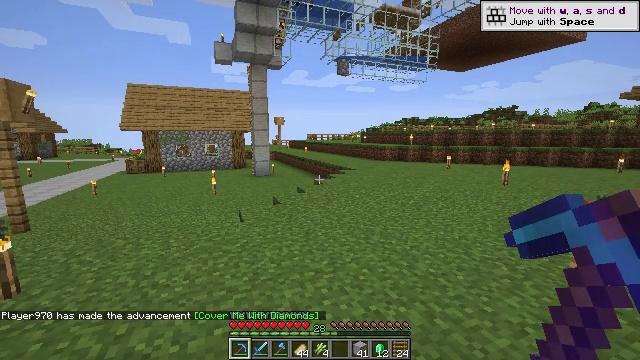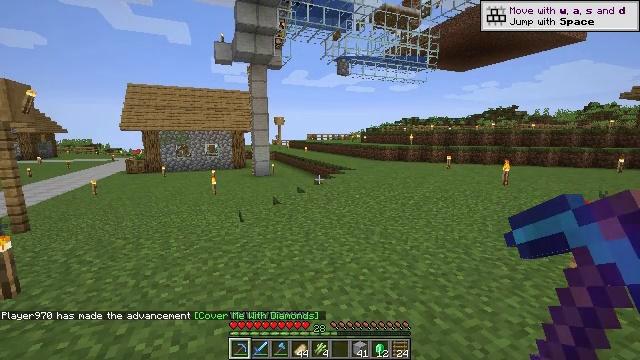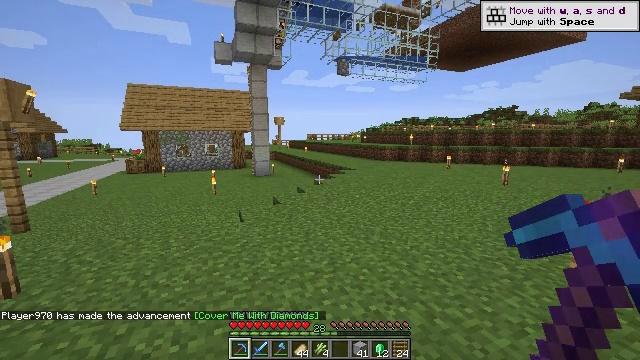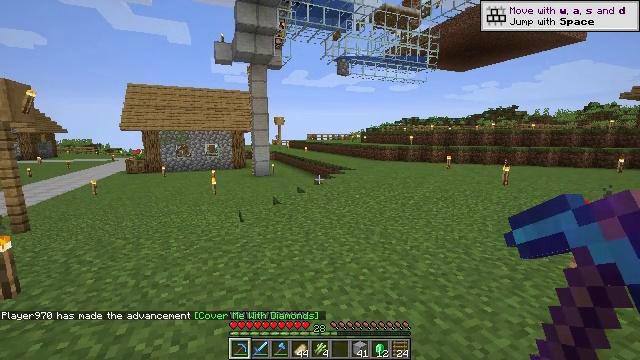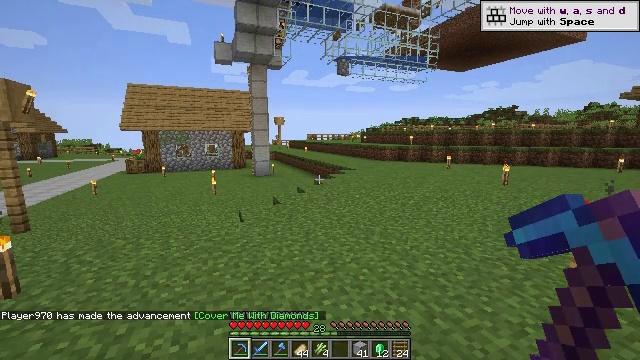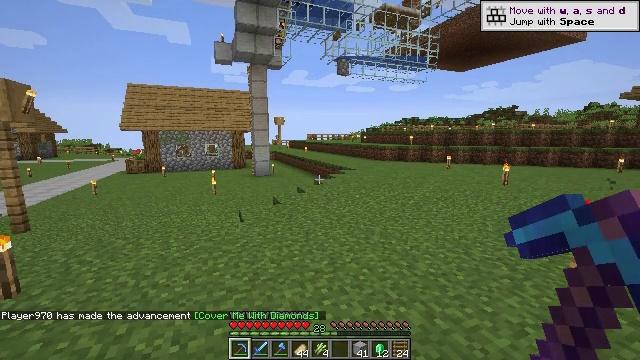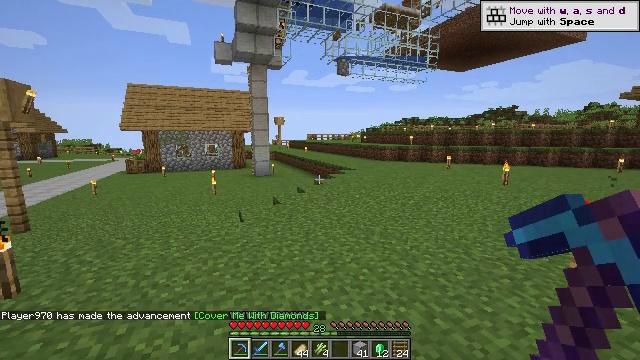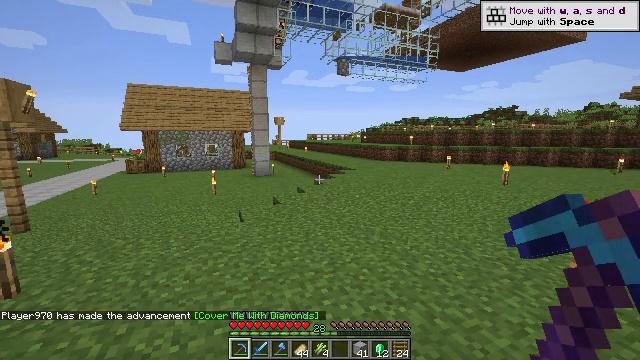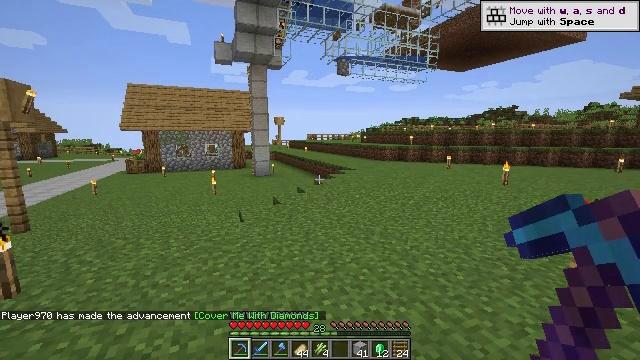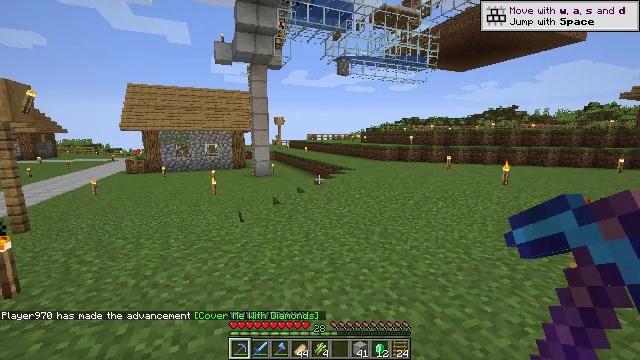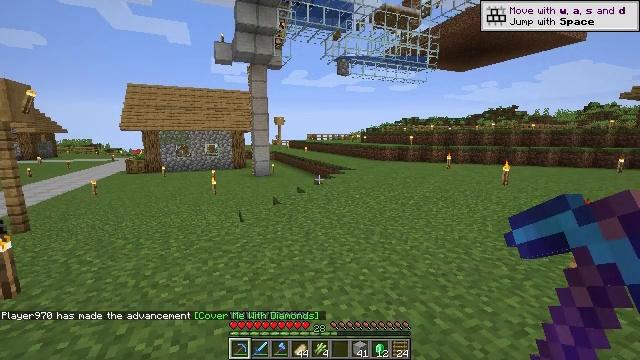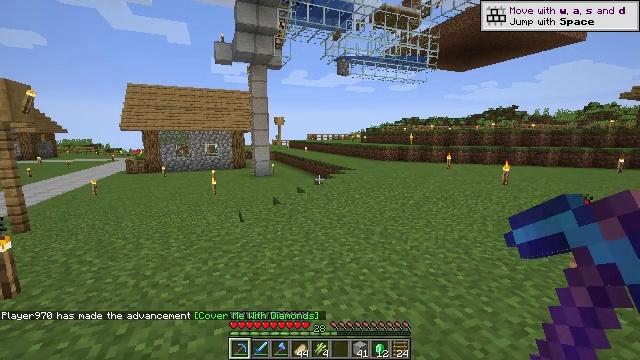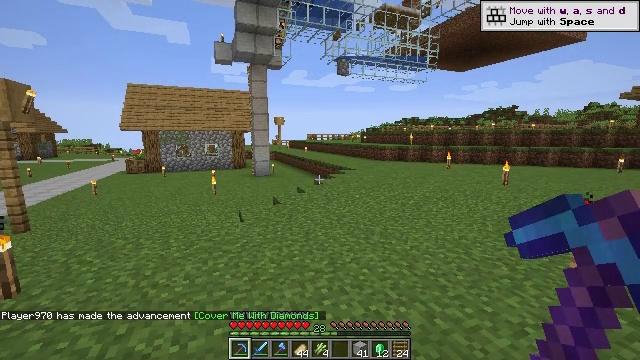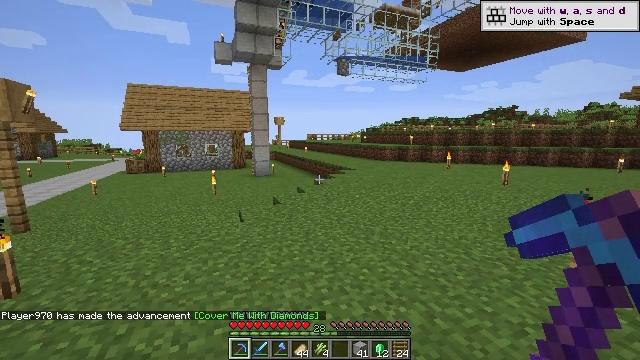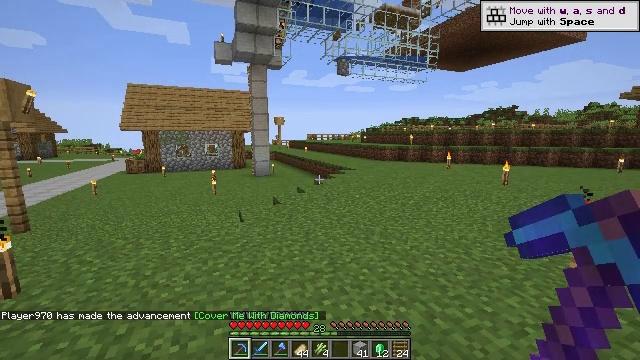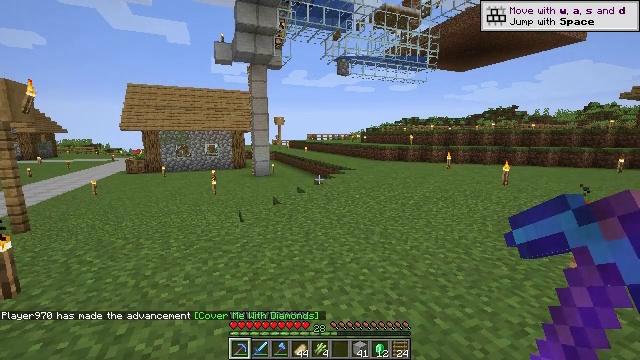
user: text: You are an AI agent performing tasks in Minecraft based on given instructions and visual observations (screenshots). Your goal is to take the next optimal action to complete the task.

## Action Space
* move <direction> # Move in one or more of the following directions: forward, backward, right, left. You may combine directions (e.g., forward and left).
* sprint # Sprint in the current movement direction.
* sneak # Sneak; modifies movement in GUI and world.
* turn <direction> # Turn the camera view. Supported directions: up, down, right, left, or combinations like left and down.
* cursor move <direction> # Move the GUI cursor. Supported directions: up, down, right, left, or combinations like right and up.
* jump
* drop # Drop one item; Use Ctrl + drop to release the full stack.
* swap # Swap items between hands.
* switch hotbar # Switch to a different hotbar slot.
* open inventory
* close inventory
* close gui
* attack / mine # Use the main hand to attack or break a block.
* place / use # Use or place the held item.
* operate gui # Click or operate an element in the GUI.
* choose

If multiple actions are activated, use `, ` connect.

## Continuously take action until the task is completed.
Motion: motion action
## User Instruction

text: Cut down the sugar cane stalks.
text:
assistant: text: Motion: no_op
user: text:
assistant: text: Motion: no_op
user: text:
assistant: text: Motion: no_op
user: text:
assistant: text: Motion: no_op
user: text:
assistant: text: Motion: no_op
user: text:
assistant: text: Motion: no_op
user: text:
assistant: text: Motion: no_op
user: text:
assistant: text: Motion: no_op
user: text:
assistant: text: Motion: no_op
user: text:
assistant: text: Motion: no_op
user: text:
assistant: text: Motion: no_op
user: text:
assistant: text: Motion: no_op
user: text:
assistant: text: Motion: no_op
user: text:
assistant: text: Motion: no_op
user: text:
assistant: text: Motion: no_op
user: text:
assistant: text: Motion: no_op
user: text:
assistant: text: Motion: no_op
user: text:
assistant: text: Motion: no_op
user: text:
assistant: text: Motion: no_op
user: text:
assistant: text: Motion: no_op
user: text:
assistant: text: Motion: no_op
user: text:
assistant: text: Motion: no_op
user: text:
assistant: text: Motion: no_op
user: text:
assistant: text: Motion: no_op
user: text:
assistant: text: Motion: no_op
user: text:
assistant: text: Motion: no_op
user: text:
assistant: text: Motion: no_op
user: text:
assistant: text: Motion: no_op
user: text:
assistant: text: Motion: no_op
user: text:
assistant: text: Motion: no_op